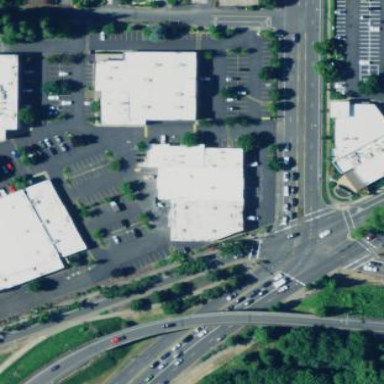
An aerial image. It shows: Retail building.